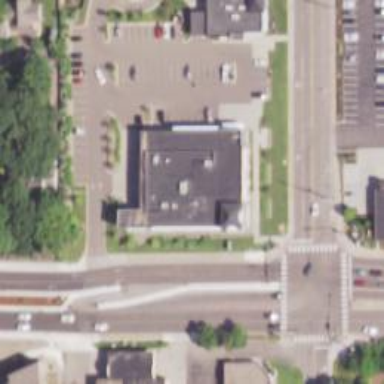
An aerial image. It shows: Pharmacy.